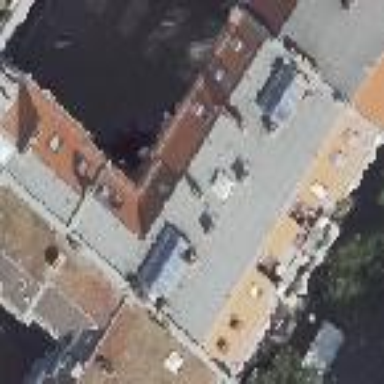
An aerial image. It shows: Residential building with double saltbox roof shape.